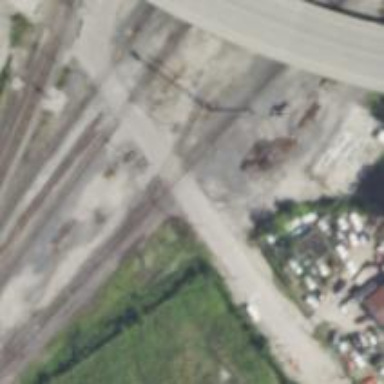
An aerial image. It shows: Railway yard.